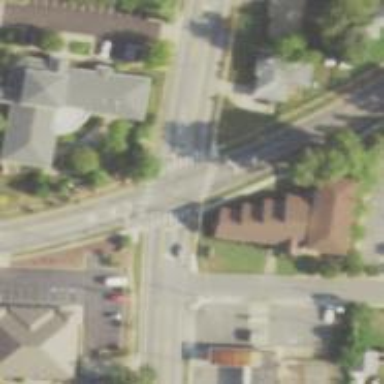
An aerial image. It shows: Marked crossing with zebra markings on the road.